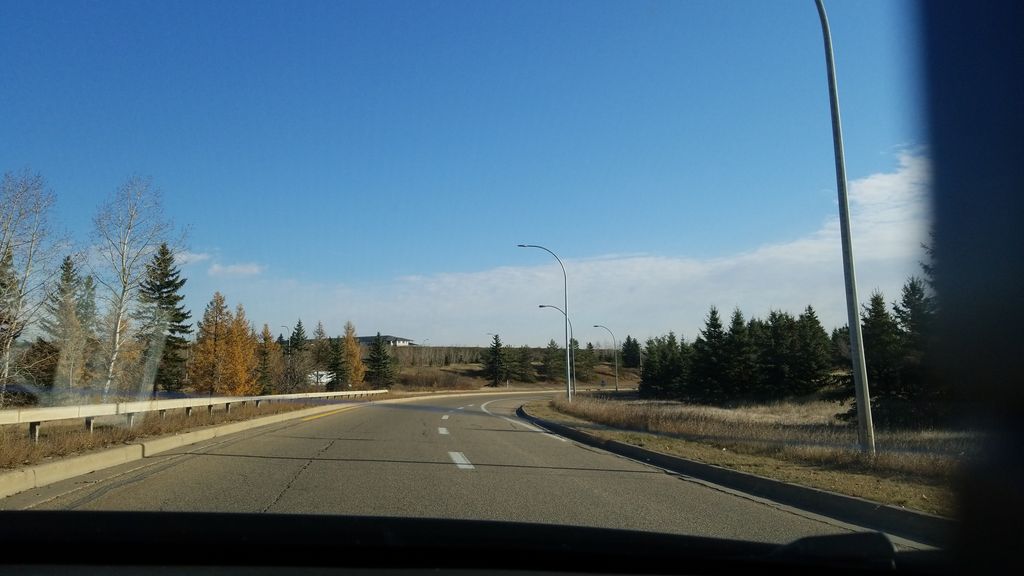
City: edmonton